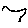
Label: bird